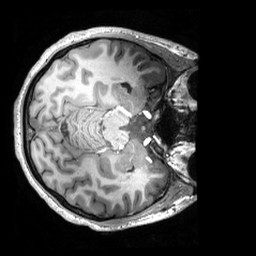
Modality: T1w
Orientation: axial
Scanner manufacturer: philips
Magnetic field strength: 7 T
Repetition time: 0.008 s
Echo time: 0.001974 s